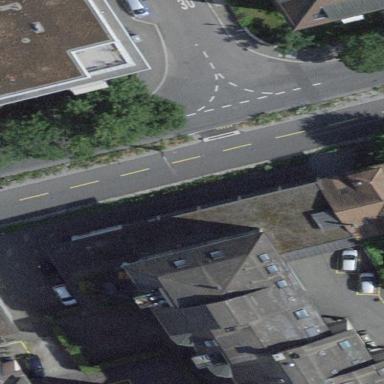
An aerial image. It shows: Commercial building with flat roof.